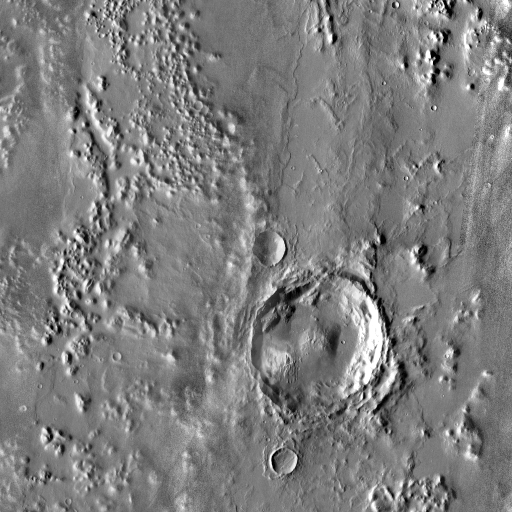
Crater classes present: Background, Other, Layered